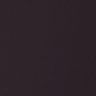
Metastatic tissue present: no